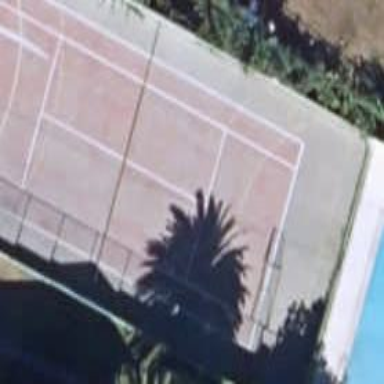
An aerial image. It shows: Tennis court on pitch designated for leisure land.